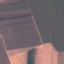
Land use / land cover: AnnualCrop